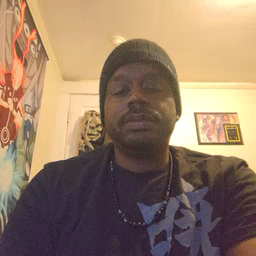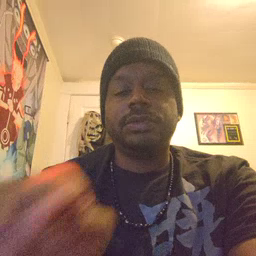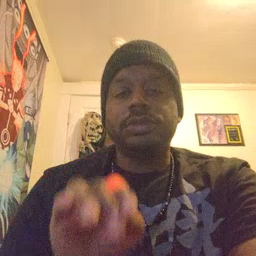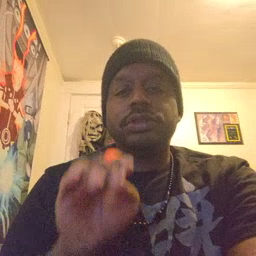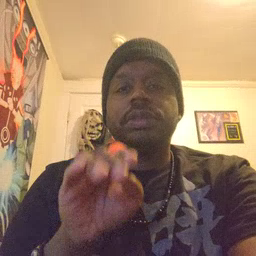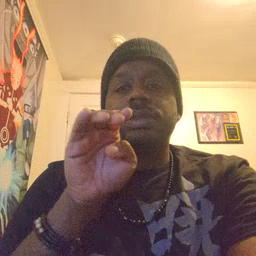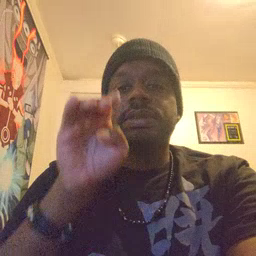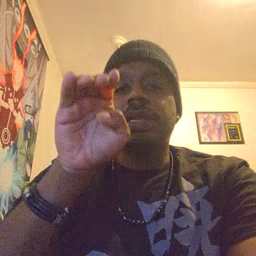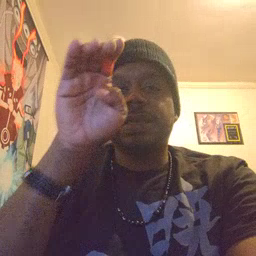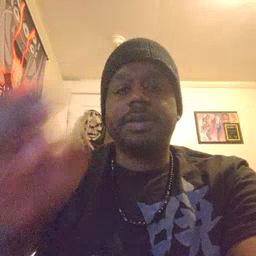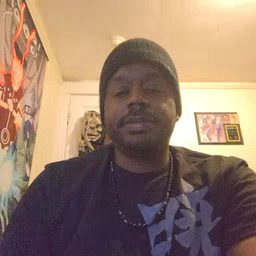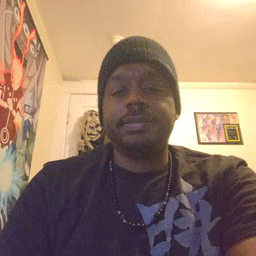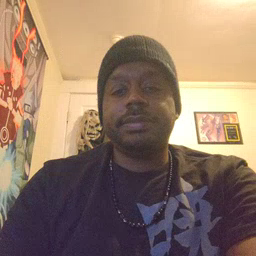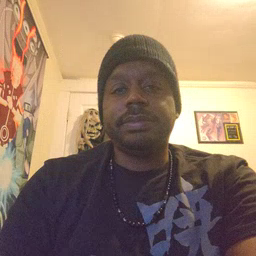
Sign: stairs